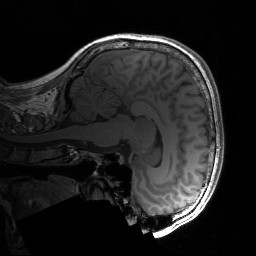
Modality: T1w
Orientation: sagittal
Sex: male
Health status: ill
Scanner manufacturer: siemens
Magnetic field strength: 3 T
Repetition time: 1.57 s
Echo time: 0.00275 s